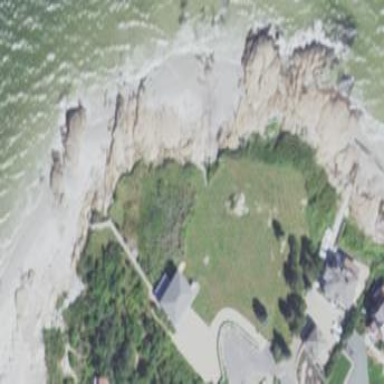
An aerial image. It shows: Rocky area where the tidal waters flow in.